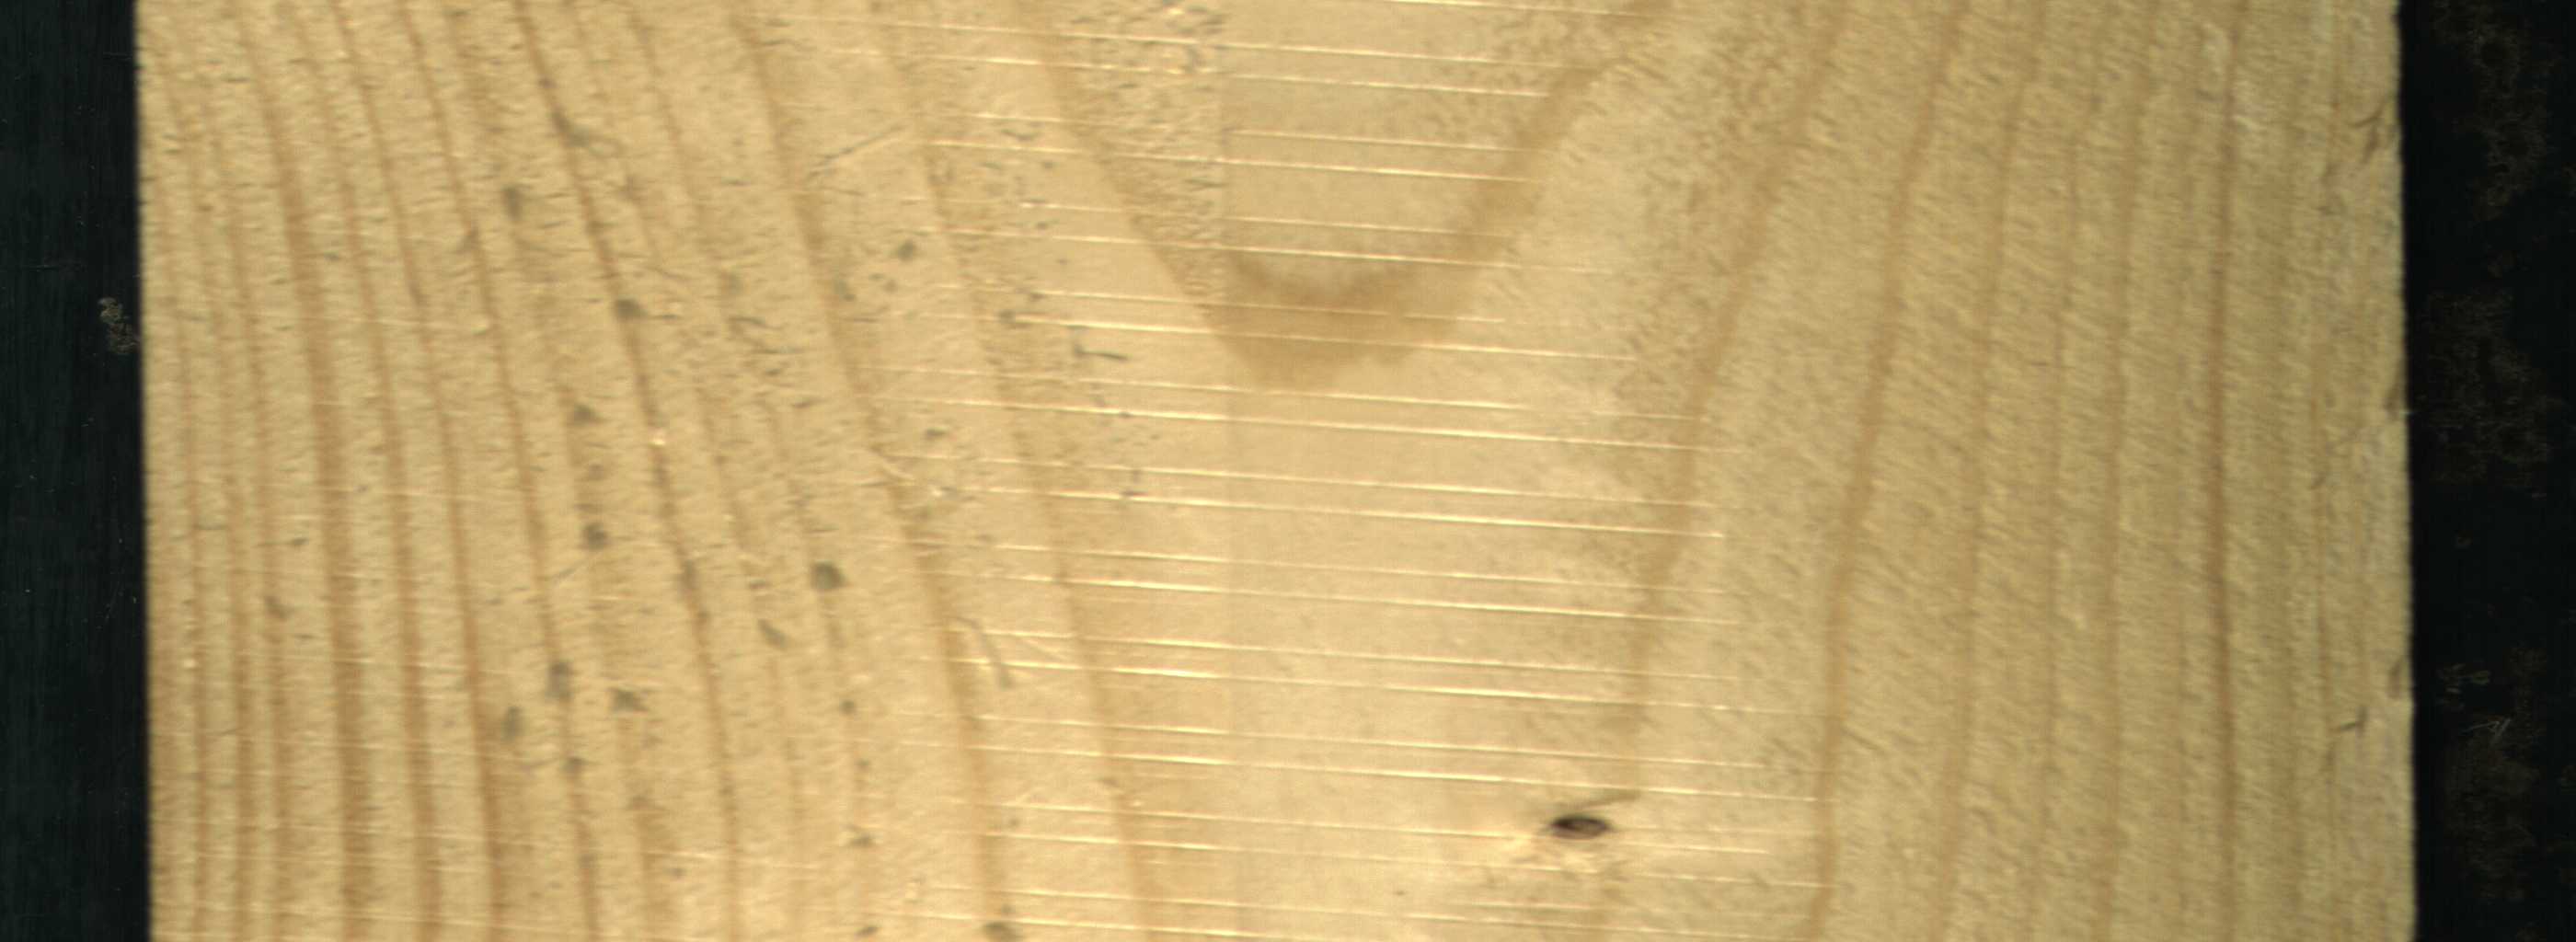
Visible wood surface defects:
Live_Knot